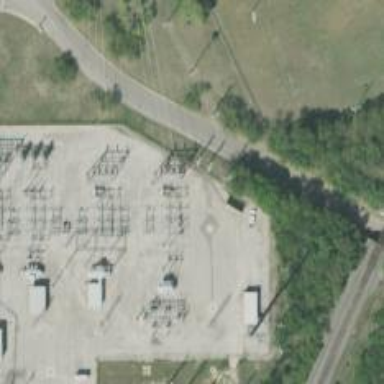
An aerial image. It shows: Switch used for power control.